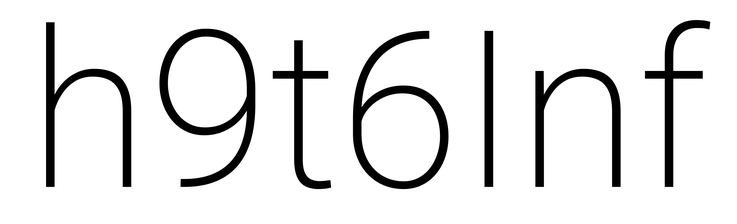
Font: Roboto_ExtraLight